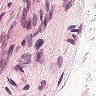
Metastatic tissue present: no